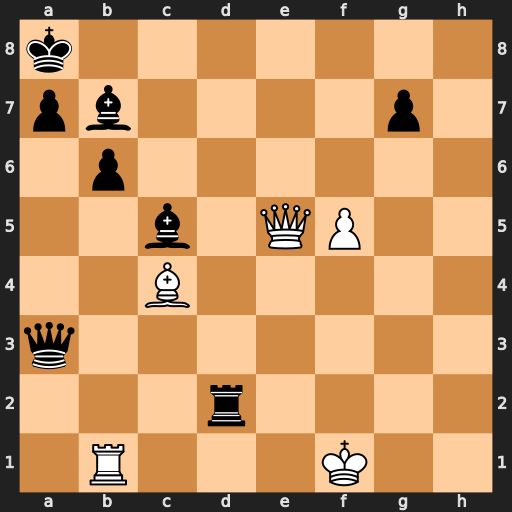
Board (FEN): k7/pb4p1/1p6/2b1QP2/2B5/q7/3r4/1R3K2
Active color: w
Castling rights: -
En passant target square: -
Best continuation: Qe8+ Rd8 Qxd8+ Bc8 Qxc8#